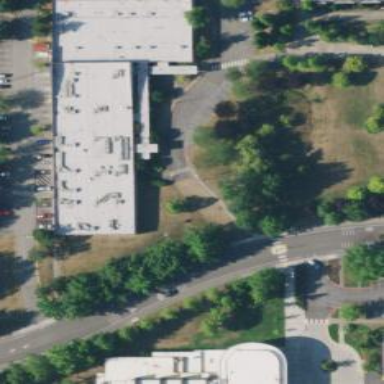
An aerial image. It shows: College building.